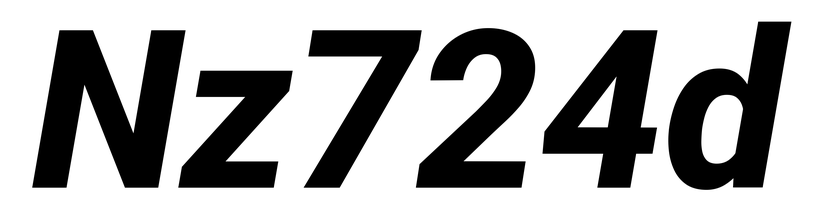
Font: Roboto-Italic_ExtraBold_Italic